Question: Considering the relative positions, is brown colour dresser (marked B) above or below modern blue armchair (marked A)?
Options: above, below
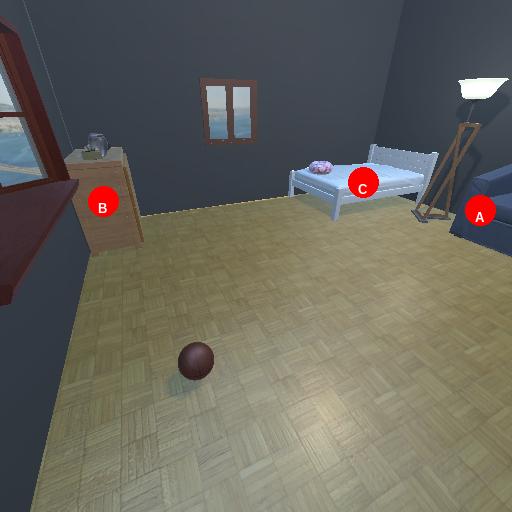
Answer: above